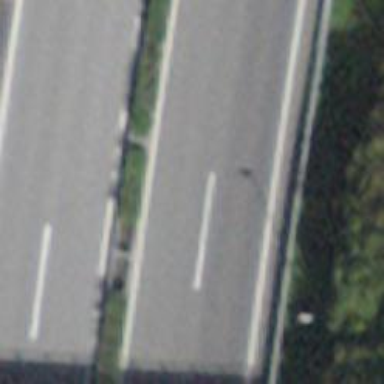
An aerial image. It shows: Asphalt motorway.